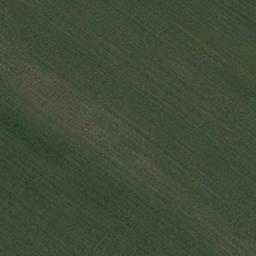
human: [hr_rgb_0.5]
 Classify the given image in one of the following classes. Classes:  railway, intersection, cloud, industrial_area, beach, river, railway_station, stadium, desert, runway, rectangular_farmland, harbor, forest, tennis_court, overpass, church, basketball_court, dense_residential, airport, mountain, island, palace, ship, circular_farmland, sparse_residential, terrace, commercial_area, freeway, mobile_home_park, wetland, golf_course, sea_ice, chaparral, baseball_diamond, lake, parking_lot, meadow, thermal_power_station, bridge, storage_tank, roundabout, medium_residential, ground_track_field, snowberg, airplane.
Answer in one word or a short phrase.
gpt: meadow